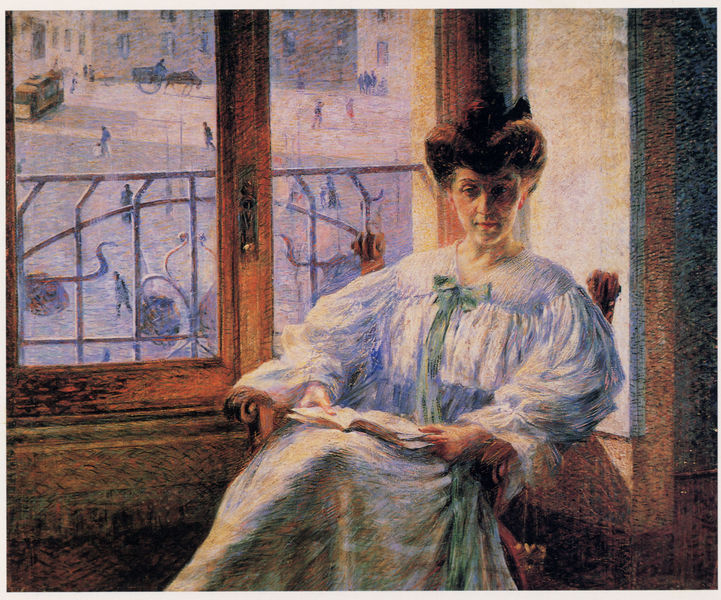
Titel: La signora Massimino
Künstler: Umberto Boccioni
Standort: Milano
Institution: Collezione Loris Fontana
Schlagwörter: blau, blätter, dunkel, gemälde, hand, mann, schatten, weiß, grün, impressionismus, menschen, ocker, see, sitzen, stadt, ausschnitt, braun, degas, elegant, fenster, frankreich, frau, frisur, haar, hell, holz, hut, kleid, licht, mund, nase, paris, pastell, raum, renoir, strasse, stuhl, zeichnung, zimmer, ausblick, blick, dame, gebäude, haus, rot, schirm, schnee, weg, zaun, leute, malerei, rock, schleife, alt, jung, wand, augen, bluse, falten, faru, gesicht, mensch, rahmen, ärmel, bild, bildnis, holzstuhl, hände, innenraum, portrait, porträt, schauen, öl, einsamkeit, häuser, kalt, brüstung, gehen, gitter, sonne, gewand, haare, sessel, sitzend, stoff, en face, karren, pferd, beine, hellblau, schärpe, aussicht, balkon, bein, dutt, ruhe, ecke, lehne, italien, passanten, pointilismus, linien, winter, droschke, fußgänger, kutsche, kutschen, platz, bank, auto, französisch, wagen, jugendstil, olive, tapete, freizeit, impressionistisch, monet, lesen, verzierung, manet, melancholie, hochgesteckt, türrahmen, metall, geländer, stube, armstuhl, hochsteckfrisur, rüschen, knie, nachdenken, braune haare, striche, griff, futurismus, erker, nische, berlin, buch, bürgersteig, fensterrahmen, passant, münchen, fenter, tageslicht, bürger, literatur, kutscher, bläulich, knauf, klinke, schoss, fenstergitter, armlehnen, voluten, sicht, frauenportrait, fensterbank, bahn, verkehr, hochfrisur, kühl, marktplatz, holzfenster, wien, lesend, studieren, drinnen, leserin, studium, lernen, fensterahmen, schwar, haartracht, lesende, leisten, bequem, überkreuzt, fesnter, fensternische, lektüre, fuhrwerk, straßenbahn, tram, trambahn, pferdekutsche, pferdewagen, italienisch, teichnung, starße, bruch, bus, dut, gesucht, eile, boccioni, balla, weißes kleid, eislaufen, busse, bildung, frankfurt, aufblicken, mailand, liest, stühl, fenstergriff, umberto boccioni, besinnlich, autobus, giacomo balla, atraße, fesner, giacomo, grüne schleife, sophos, starßenbahn, übereiandergeschlagen, brunette, windter, pprofil, arefenster, pfprofil, frau lesend